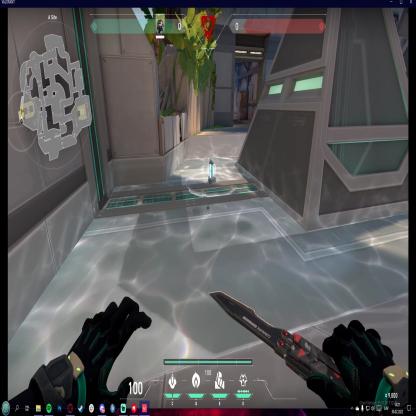
Label: planted spike